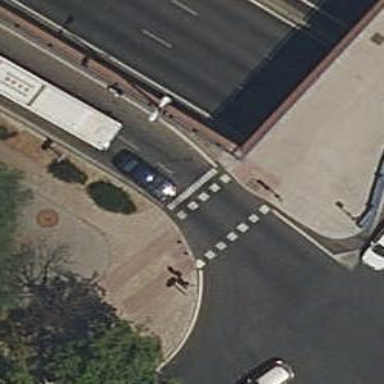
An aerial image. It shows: Road crossing with traffic signals.